Question: I have following HTML:
'''
<body>
<div class="container">
<div class="aside">
Lorem
</div>
<div class="content">
Ipsum <br/> dolor <br/> sit <br/> amet <br/>
</div>
</div>
</body>
'''
and following CSS:
'''
body {
padding-top:50px;
}
.aside {
width: 300px;
float:left;
}
.content {
width: 670px
float: left;
}
'''
How can i set '.aside' height is 100% of '.container' if '.container' height is 100% of '.content' content. Thanks.

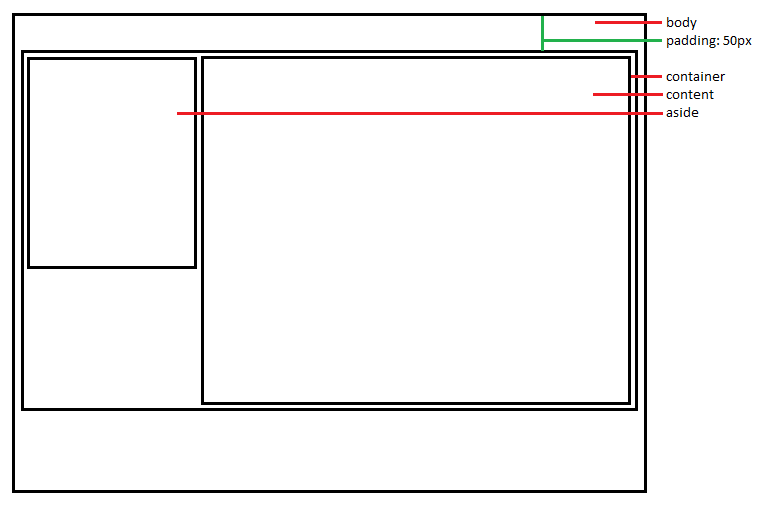
Answer: You should put your aside to absolute position and set height to 100% and set the container to relative like:
'''
.container {
position: relative;
height: 100%;
background-color: black;
}
.aside {
width: 300px;
position: absolute;
background-color: red;
height: 100%;
}
.content {
width: 670px;
background-color: green;
margin-left: 300px;
}
'''
'''
<div class="container">
<div class="aside">
Lorem
</div>
<div class="content">
Ipsum <br/> dolor <br/> sit <br/> amet <br/>
</div>
</div>
'''